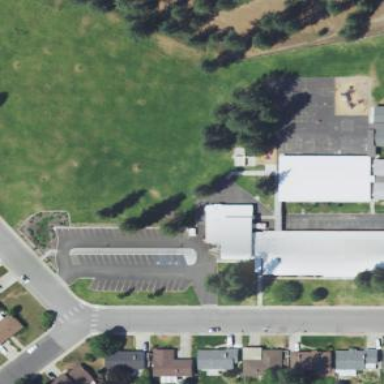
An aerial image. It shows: School.